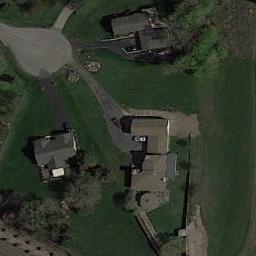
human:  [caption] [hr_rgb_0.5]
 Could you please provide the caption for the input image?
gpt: There are many trees in the medium-sized residential area .

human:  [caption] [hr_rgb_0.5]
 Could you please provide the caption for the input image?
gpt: Many buildings of different shapes are in medium residential area .

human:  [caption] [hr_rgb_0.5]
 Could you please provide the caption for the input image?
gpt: The medium residential is on the grass next to some trees .

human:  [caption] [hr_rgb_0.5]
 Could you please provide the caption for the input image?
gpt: The medium residential area has some houses on the grass .

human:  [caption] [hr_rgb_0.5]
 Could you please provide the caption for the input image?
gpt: There are some brown buildings on a green lawn on the medium residential area .